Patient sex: M
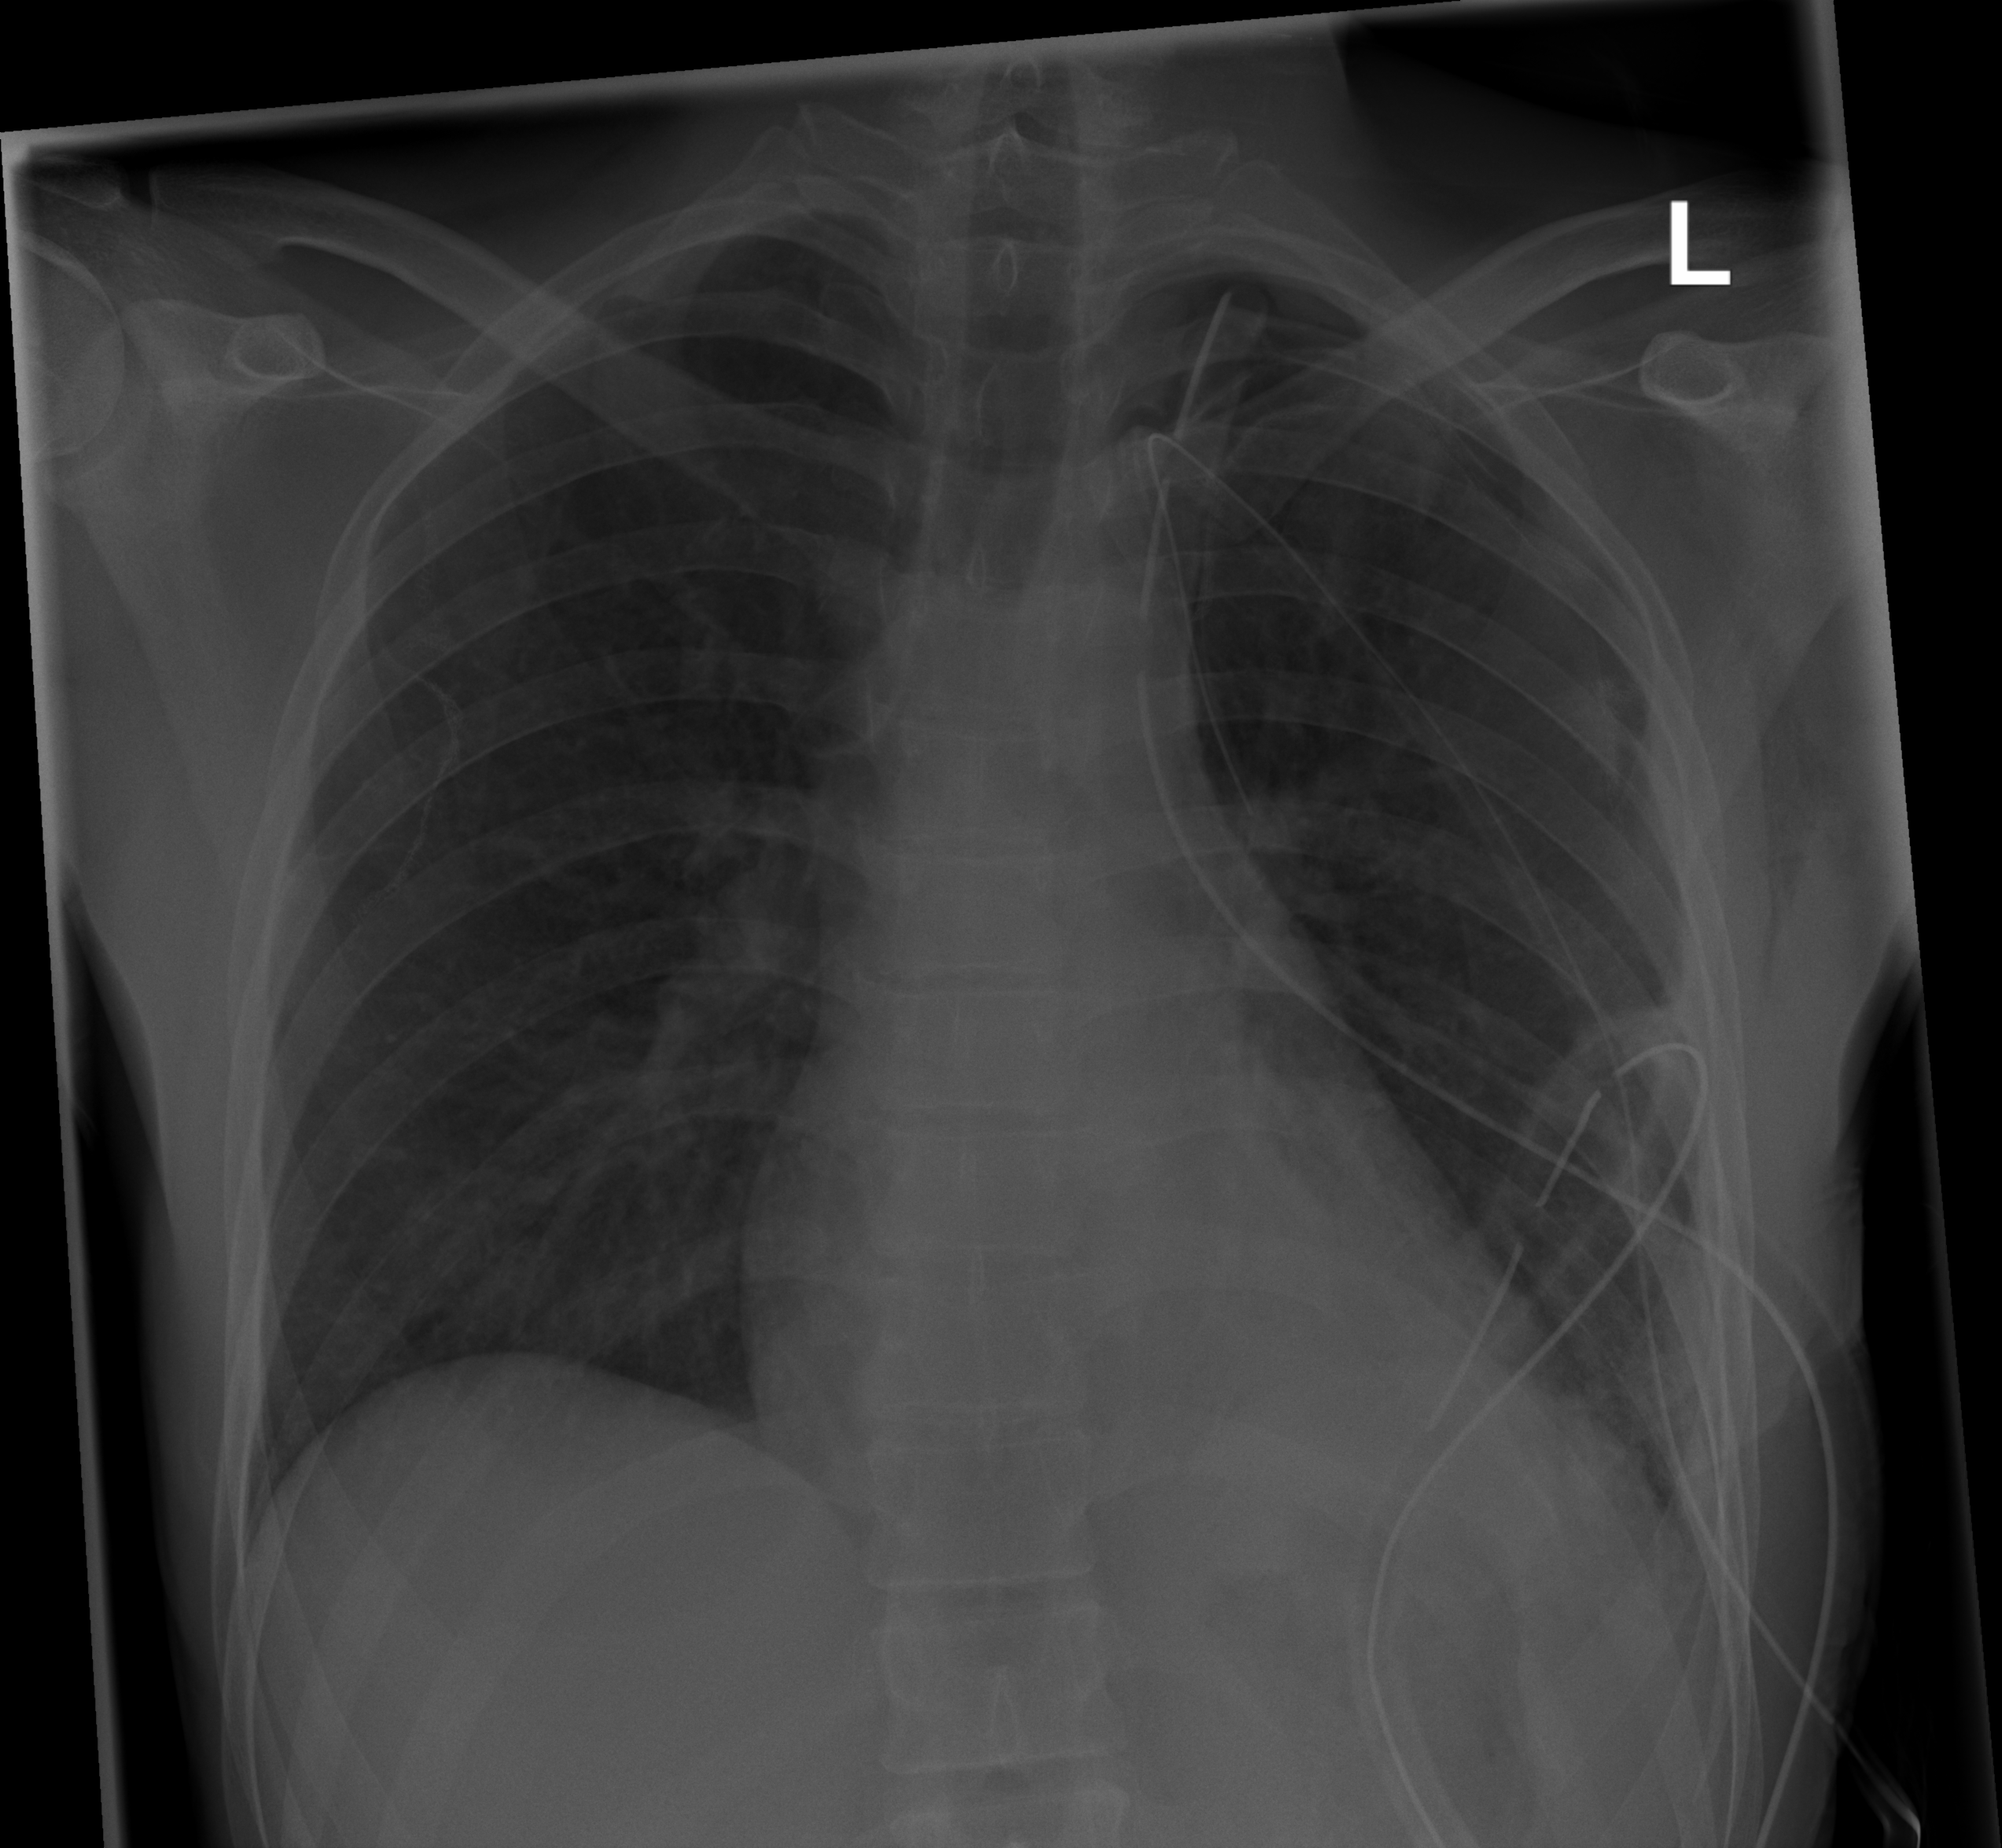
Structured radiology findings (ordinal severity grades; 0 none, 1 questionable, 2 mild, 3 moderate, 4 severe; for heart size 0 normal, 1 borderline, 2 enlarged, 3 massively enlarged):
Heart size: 0
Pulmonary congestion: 0
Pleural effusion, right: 0
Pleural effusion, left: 2
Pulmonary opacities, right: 0
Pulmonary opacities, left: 0
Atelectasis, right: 1
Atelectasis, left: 2